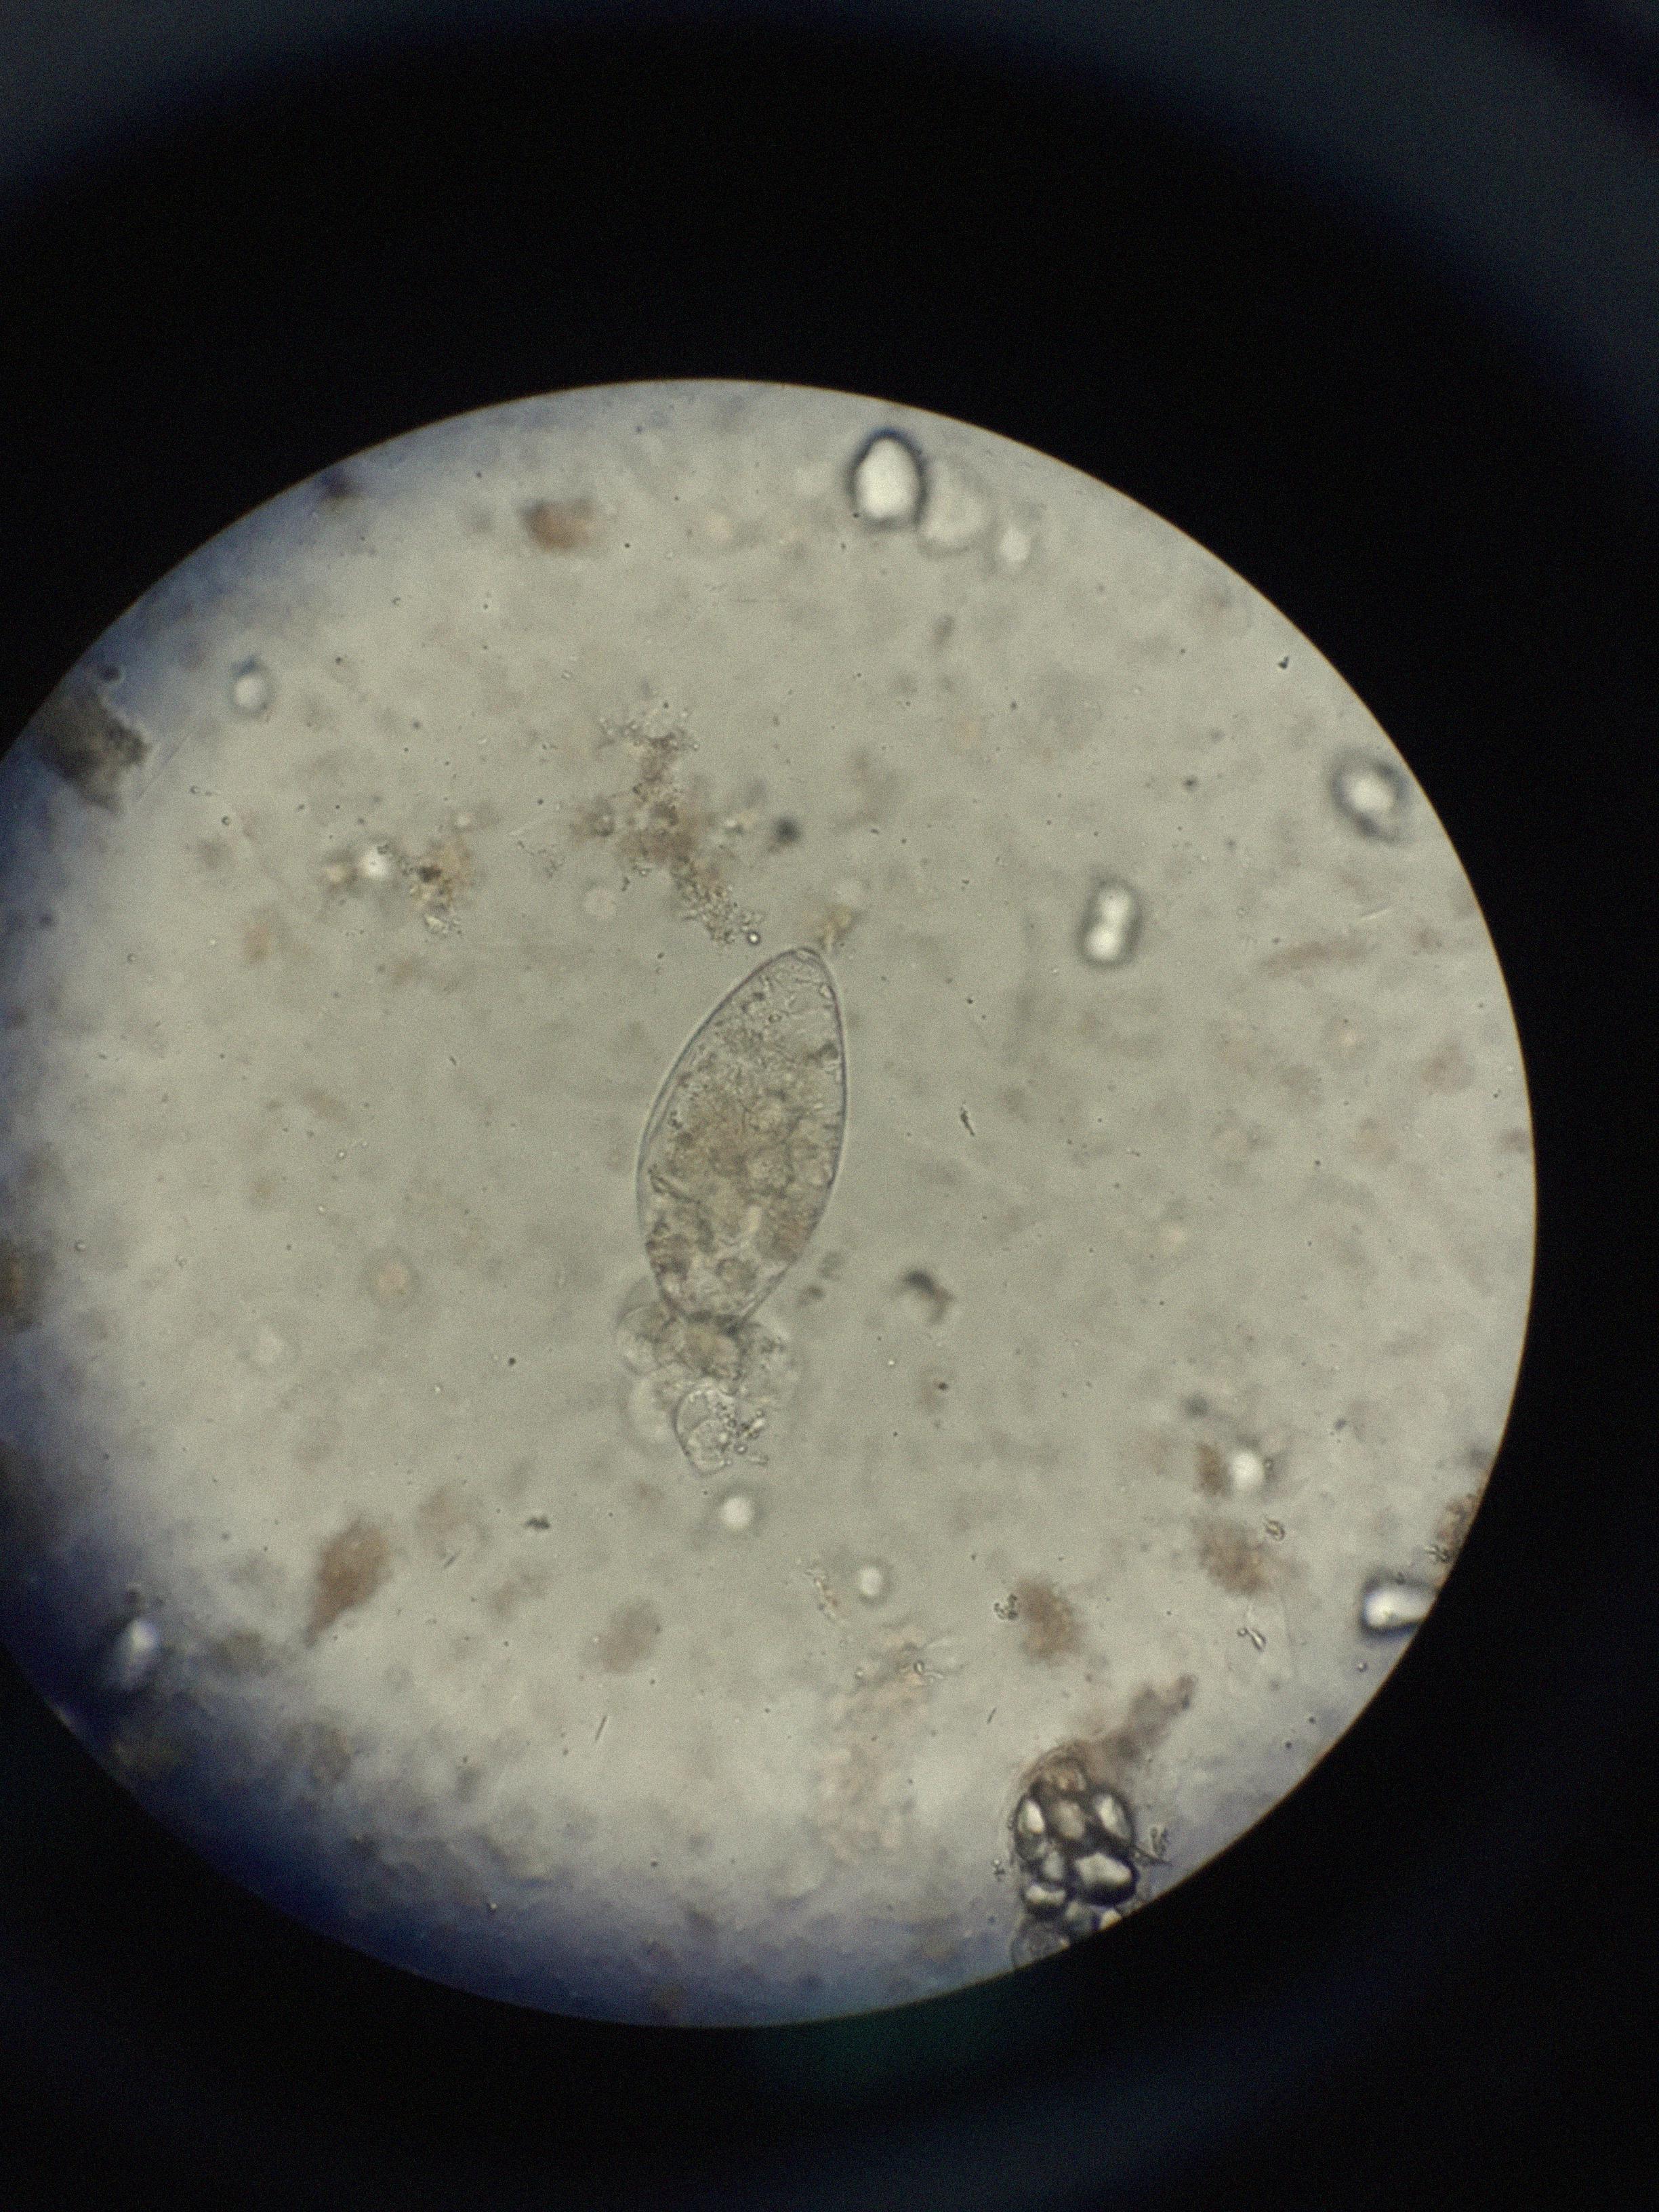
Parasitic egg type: Fasciolopsis buski